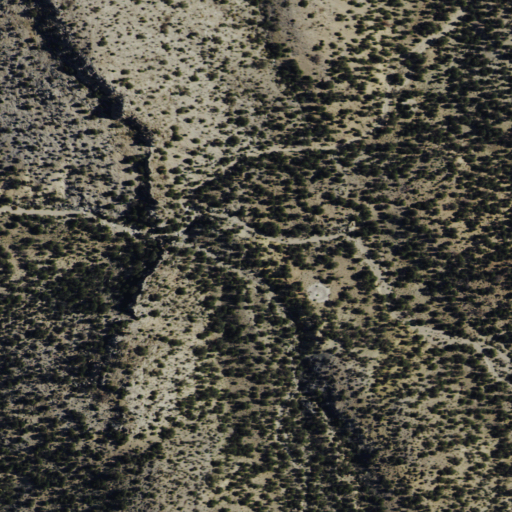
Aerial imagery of valley in Nevada named Johns Canyon containing shrub and evergreen forest